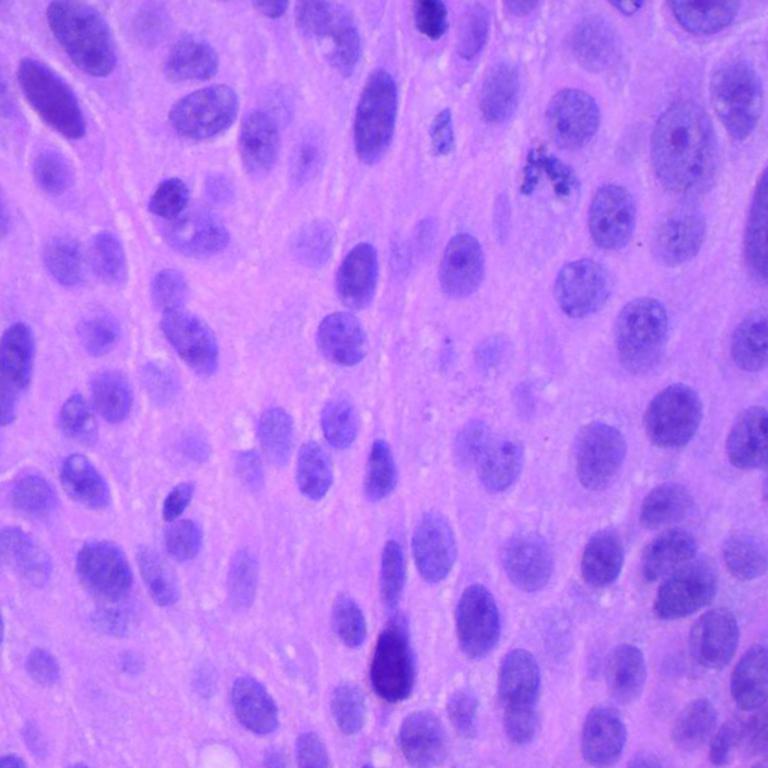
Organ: lung
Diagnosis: squamous carcinomas